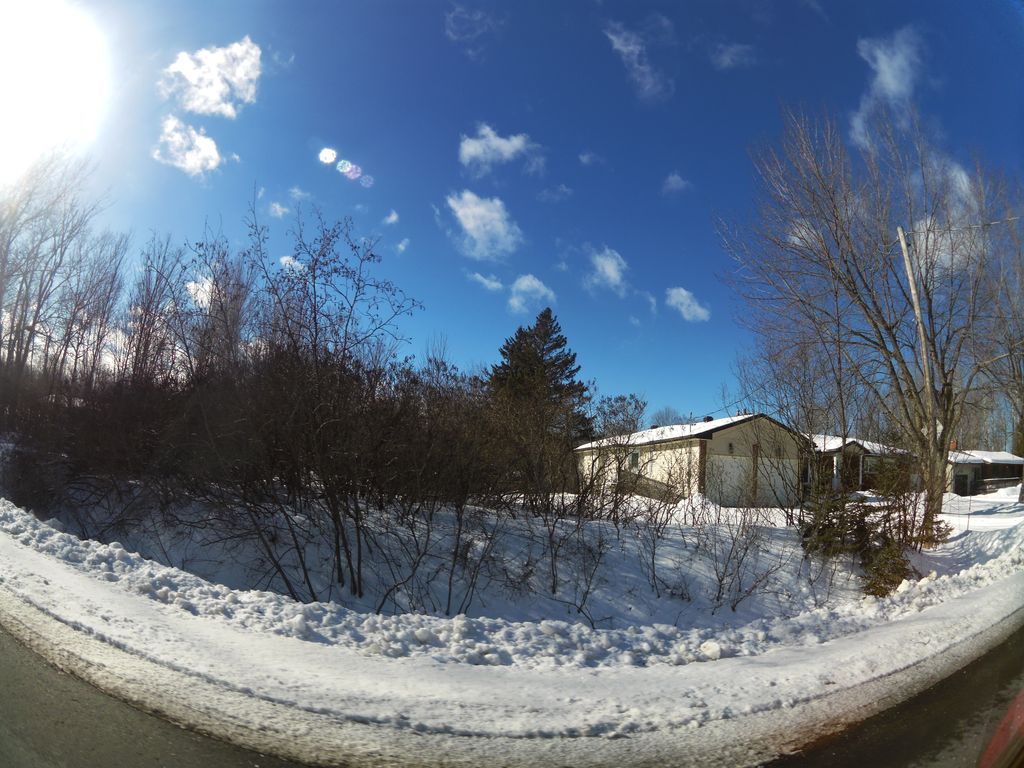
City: ottawa-gatineau